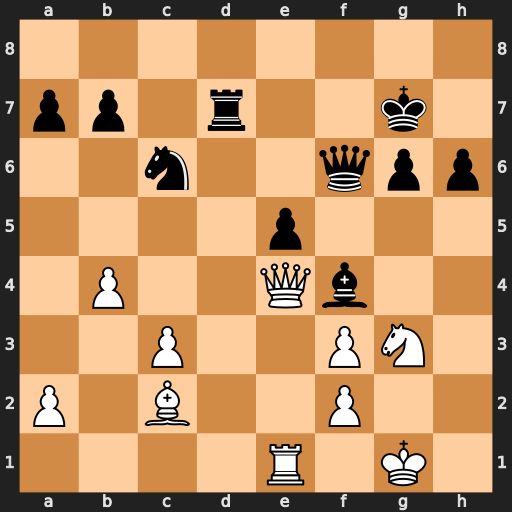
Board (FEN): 8/pp1r2k1/2n2qpp/4p3/1P2Qb2/2P2PN1/P1B2P2/4R1K1
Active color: w
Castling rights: -
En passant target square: -
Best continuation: Nh5+ gxh5 Qh7+ Kf8 Qxd7 Qg7+ Qxg7+